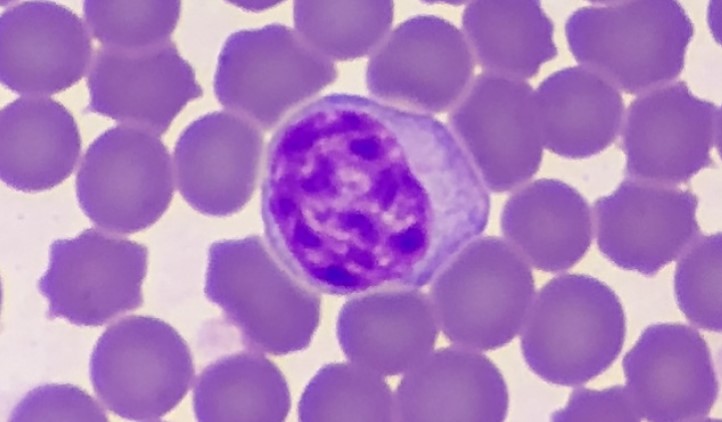
White blood cell type: Neutrophil